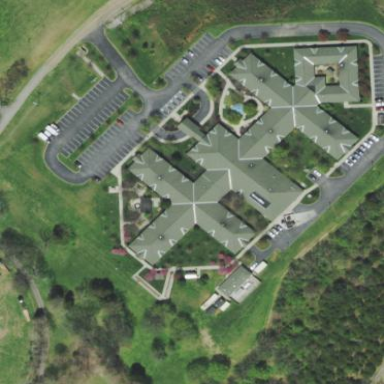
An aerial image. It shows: Nursing home building.